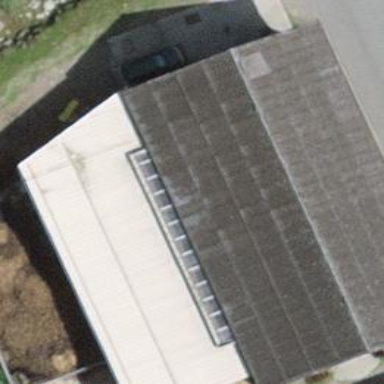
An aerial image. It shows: Farm auxiliary building with gabled roof.